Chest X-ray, AP view. Patient: 66 years old, sex F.
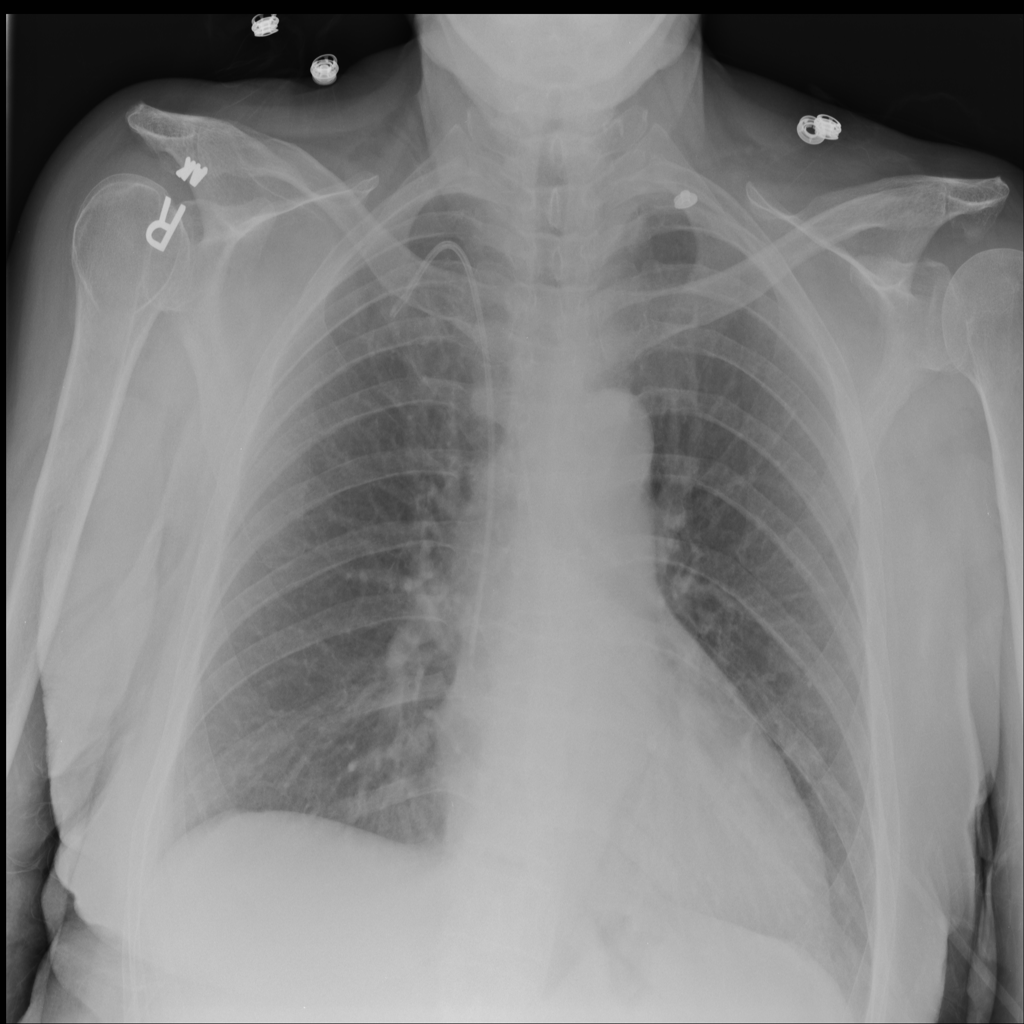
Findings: Infiltration